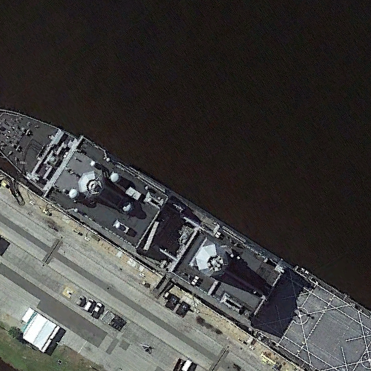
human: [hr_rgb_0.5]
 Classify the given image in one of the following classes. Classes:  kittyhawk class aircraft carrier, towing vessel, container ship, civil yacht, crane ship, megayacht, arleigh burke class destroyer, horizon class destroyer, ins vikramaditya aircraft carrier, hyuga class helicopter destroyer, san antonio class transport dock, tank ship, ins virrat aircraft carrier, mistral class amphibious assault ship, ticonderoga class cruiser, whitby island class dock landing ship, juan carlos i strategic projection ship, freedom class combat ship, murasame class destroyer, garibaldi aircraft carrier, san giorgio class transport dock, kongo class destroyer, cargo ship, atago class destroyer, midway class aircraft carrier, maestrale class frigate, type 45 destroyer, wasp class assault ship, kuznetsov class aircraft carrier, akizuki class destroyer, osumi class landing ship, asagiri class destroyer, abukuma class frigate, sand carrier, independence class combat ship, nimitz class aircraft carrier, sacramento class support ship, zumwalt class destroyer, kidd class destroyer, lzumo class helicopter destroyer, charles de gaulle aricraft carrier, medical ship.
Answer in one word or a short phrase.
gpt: San Antonio class transport dock